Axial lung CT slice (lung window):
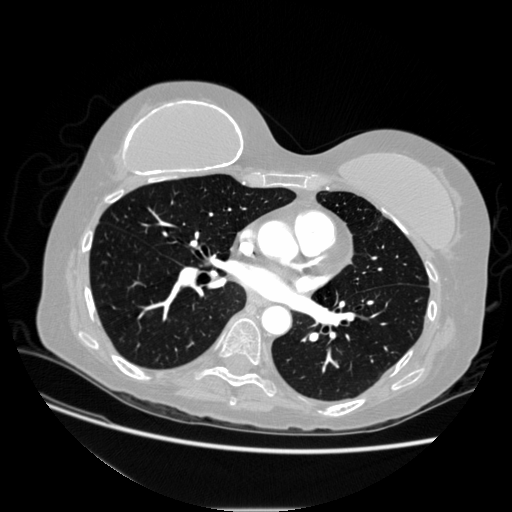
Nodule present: no